Field crop: tomato
Growth stage: 2
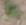
Species: solanum